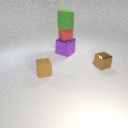
small brown rubber cube to the left of small brown metal cube